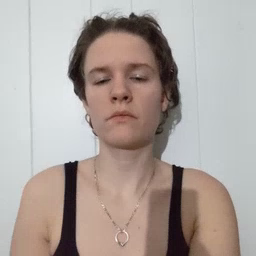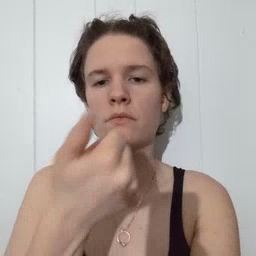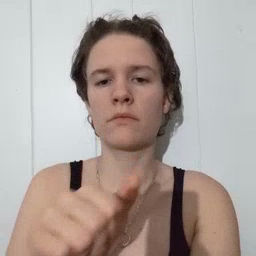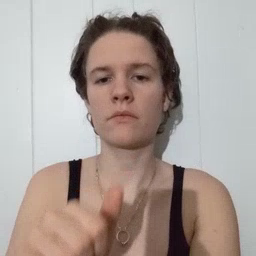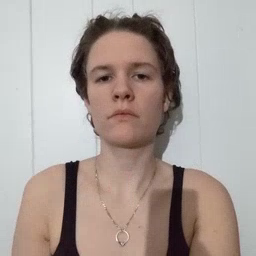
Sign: any